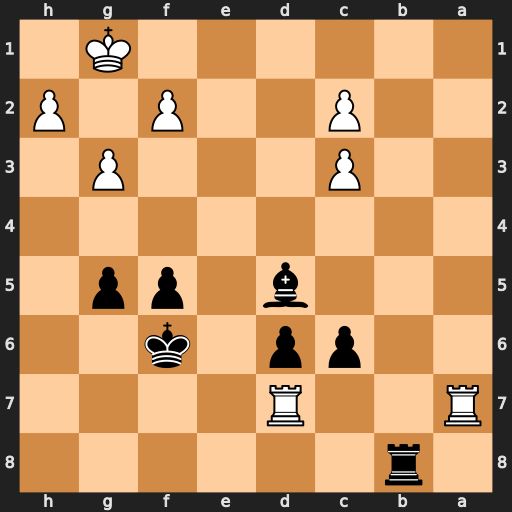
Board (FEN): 1r6/R2R4/2pp1k2/3b1pp1/8/2P3P1/2P2P1P/6K1
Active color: b
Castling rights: -
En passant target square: -
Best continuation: Rb1#